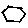
Label: hexagon